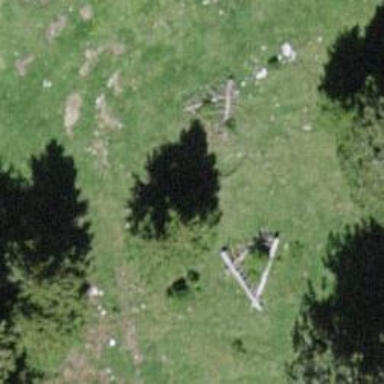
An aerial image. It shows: Needle-leaved tree in its natural environment.